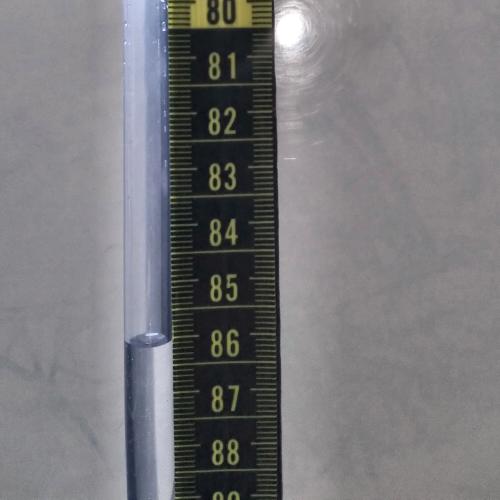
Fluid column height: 86.1 cm